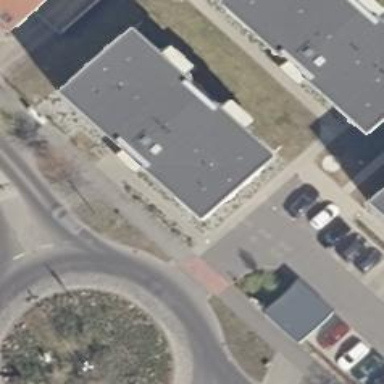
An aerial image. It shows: Asphalt sidewalk along the footway.